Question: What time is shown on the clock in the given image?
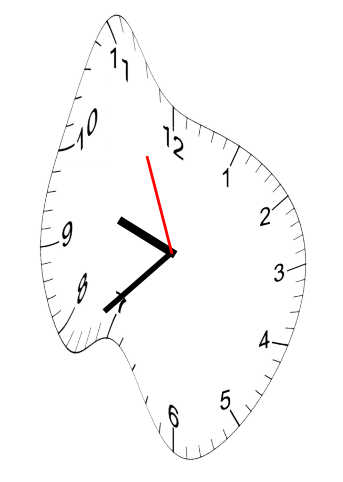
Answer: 09:37:56